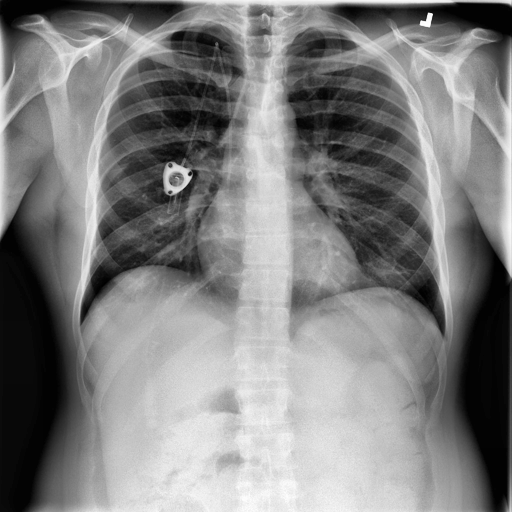
Finding: NORMAL